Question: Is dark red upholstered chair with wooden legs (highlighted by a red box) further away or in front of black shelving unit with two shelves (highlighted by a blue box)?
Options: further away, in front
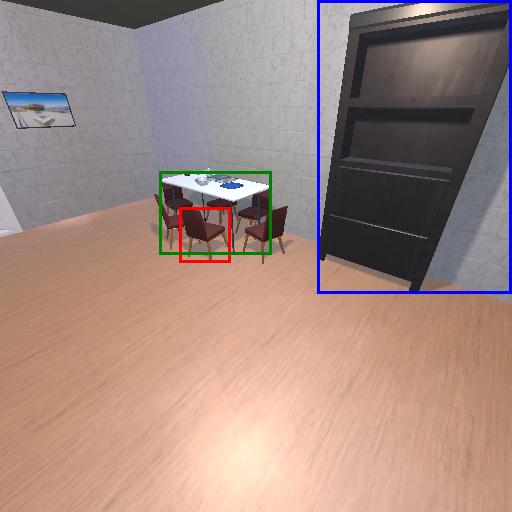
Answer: further away